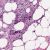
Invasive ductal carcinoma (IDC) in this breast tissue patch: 1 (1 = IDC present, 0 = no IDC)